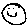
Label: smiley face